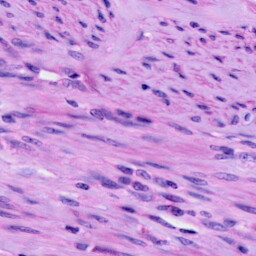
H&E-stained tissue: Cervix